Question: I have used the 'Python Imaging Library' to load a '.ttf' font. Here is the code:
'''
self.rect = Image.new("RGBA", (600,100), (255,255,255))
self.draw = ImageDraw.Draw(self.rect)
self.font = ImageFont.truetype("font.ttf", 96)
self.draw.text((5,0), "activatedgeek", (0,0,0), font=self.font)
self.texture = self.loadFont(self.rect)
'''
Here is the 'loadFont()' function of the respective class:
'''
def loadFont(self, im):
try:
ix, iy, image = im.size[0], im.size[1], im.tostring("raw", "RGBA", 0, -1)
except SystemError:
ix, iy, image = im.size[0], im.size[1], im.tostring("raw", "RGBX", 0, -1)
retid = gl.glGenTextures(1)
gl.glPixelStorei(gl.GL_UNPACK_ALIGNMENT,1)
gl.glBindTexture(gl.GL_TEXTURE_2D,retid)
gl.glTexParameteri(gl.GL_TEXTURE_2D, gl.GL_TEXTURE_MAG_FILTER, gl.GL_LINEAR_MIPMAP_LINEAR)
gl.glTexParameteri(gl.GL_TEXTURE_2D, gl.GL_TEXTURE_MIN_FILTER, gl.GL_LINEAR_MIPMAP_LINEAR)
gl.glTexParameteri(gl.GL_TEXTURE_2D, gl.GL_TEXTURE_WRAP_S, gl.GL_CLAMP)
gl.glTexParameteri(gl.GL_TEXTURE_2D, gl.GL_TEXTURE_WRAP_T, gl.GL_CLAMP)
gl.glTexParameteri(gl.GL_TEXTURE_2D, gl.GL_GENERATE_MIPMAP, gl.GL_TRUE)
gl.glTexImage2D(gl.GL_TEXTURE_2D,0,3,ix,iy,0,gl.GL_RGBA,gl.GL_UNSIGNED_BYTE,image)
return retid
'''
Here is a snapshot I have taken using 'glReadPixels()' unfortunately same as one rendered on the window created using 'PyQt'.

It shows an unwanted border, some artefact. Please help me rectify this.
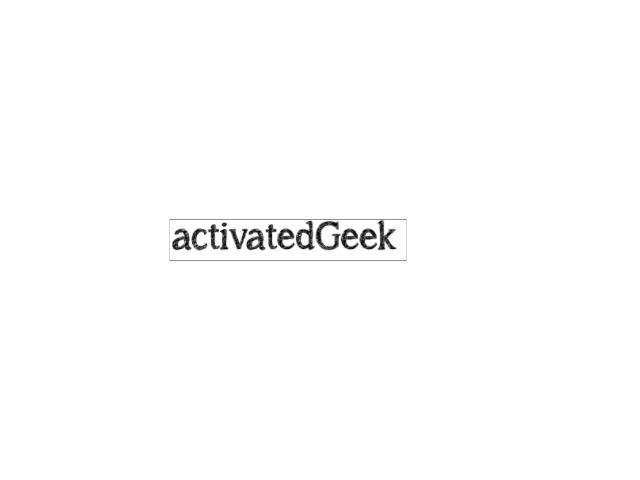
Answer: Have you considered using a more reasonable wrap state, such as 'GL_CLAMP_TO_EDGE'? I have a strong feeling that this is related to border color beyond the edges of your texture image.
There are a number of approaches you could take to solve an issue like this, ranging from pre-multiplied alpha to an extra texel border around the entire image, but the simplest thing to try would be 'GL_CLAMP_TO_EDGE'.
'GL_CLAMP' is something of a joke as far as wrap modes go, it does not clamp the range of texture coordinates to texel centers and calamity ensues when the nearest texel becomes the border color. Needless to say, this behavior is usually undesirable.